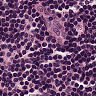
Metastatic tissue present: no